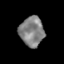
Tissue: skin
Cell type: Epithelial cells
Senescence score: 0.1493
Nuclear area (px): 702
Mean DAPI intensity: 130.516